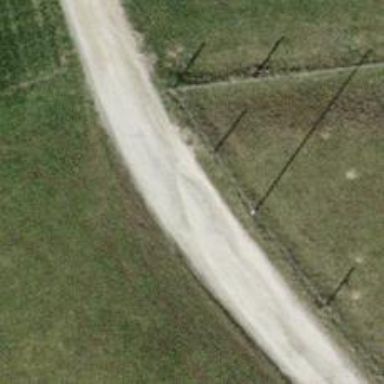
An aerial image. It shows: Track with grade 2 tracktype.